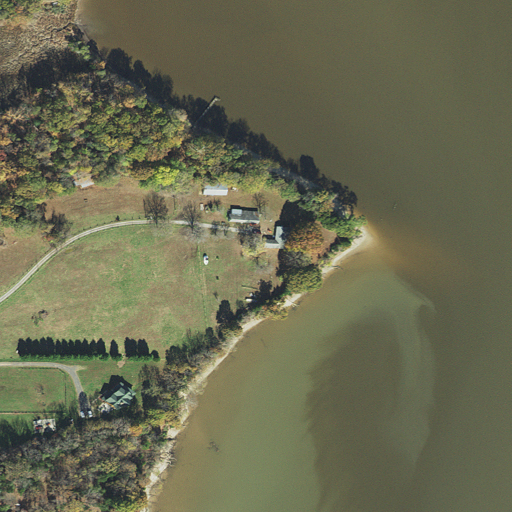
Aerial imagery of cape in Maryland named Bluff Point containing open water, cultivated crops, woody wetlands, open development, mixed forest, herbaceous wetlands, deciduous forest, and shrub